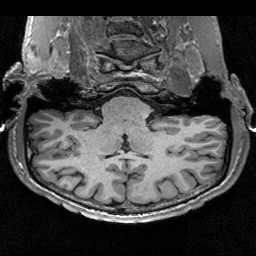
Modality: T1w
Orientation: sagittal
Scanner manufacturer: siemens
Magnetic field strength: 3 T
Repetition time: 2.53 s
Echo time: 0.00267 s